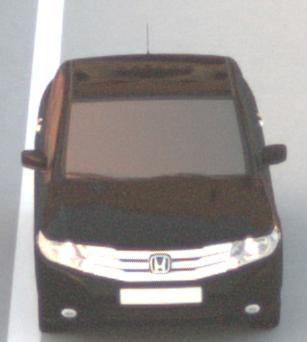
Make: Honda
Model: City
Detailed model: Gen. 6
Model produced from: 2008
Model produced until: 2013
Doors: 4
Color: black
Road condition: dry road
Daytime: sunrise or sunset
Contrast: medium contrast